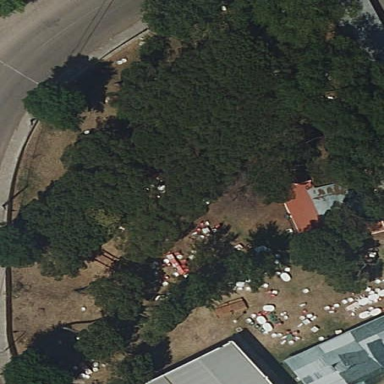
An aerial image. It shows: Picnic site for tourists.